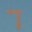
Label: 7